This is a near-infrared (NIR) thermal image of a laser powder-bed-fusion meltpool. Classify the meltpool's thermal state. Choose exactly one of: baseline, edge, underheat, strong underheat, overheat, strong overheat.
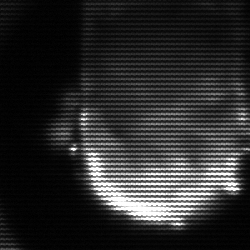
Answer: baseline